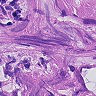
Metastatic tissue present: yes